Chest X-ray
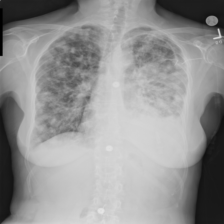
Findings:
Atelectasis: negative
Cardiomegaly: negative
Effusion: negative
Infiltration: negative
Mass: negative
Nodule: positive
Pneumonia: negative
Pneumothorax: negative
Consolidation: positive
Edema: negative
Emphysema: negative
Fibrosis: negative
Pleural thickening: negative
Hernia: negative